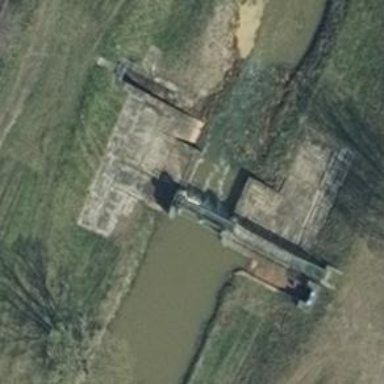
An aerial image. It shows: Weir in waterway.